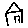
Label: house